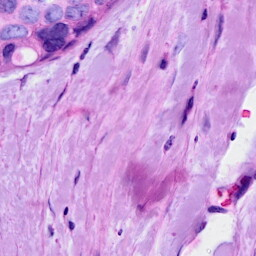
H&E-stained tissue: Breast